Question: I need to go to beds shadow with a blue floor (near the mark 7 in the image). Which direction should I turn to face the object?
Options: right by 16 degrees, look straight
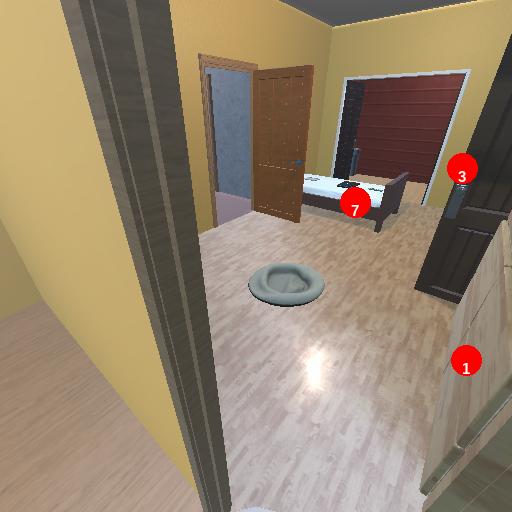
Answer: right by 16 degrees